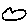
Label: cloud